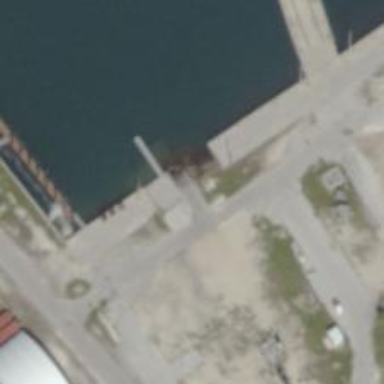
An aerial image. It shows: Slipway on leisure land.